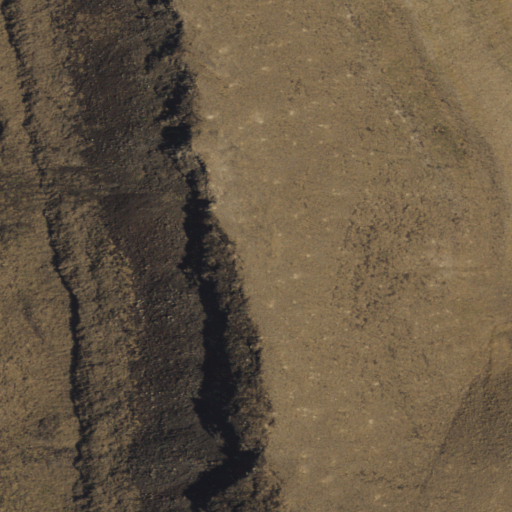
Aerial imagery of cliff(s) in Nevada named Stillwater Point containing shrub and barren land